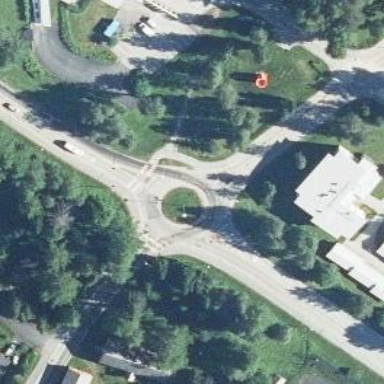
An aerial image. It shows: Secondary road with asphalt surface leading to roundabout junction.